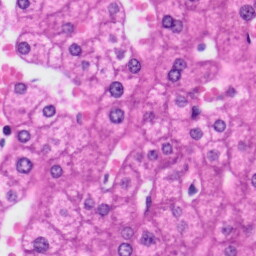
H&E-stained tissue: Liver